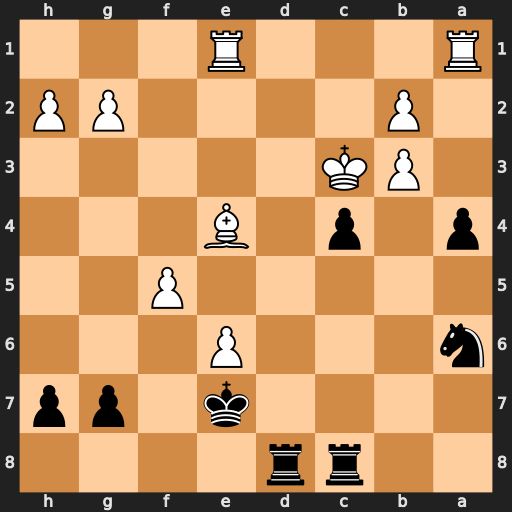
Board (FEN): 2rr4/4k1pp/n3P3/5P2/p1p1B3/1PK5/1P4PP/R3R3
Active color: b
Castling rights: -
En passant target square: -
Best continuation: cxb3+ Bc6 Rxc6#